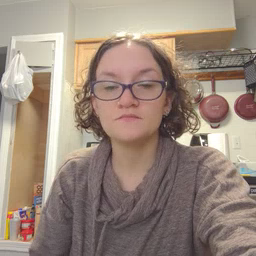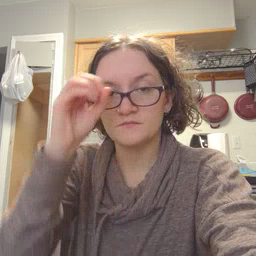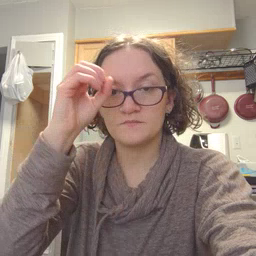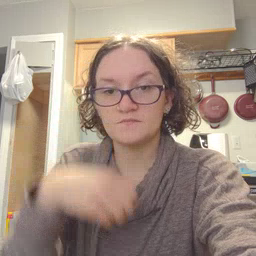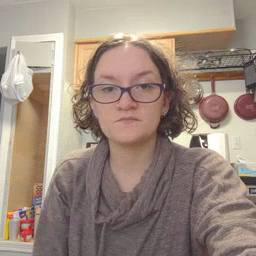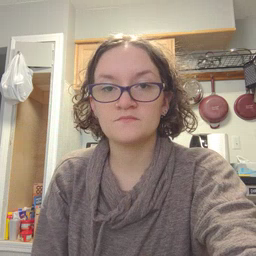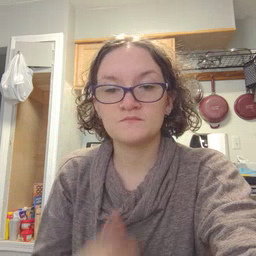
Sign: owl